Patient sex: M
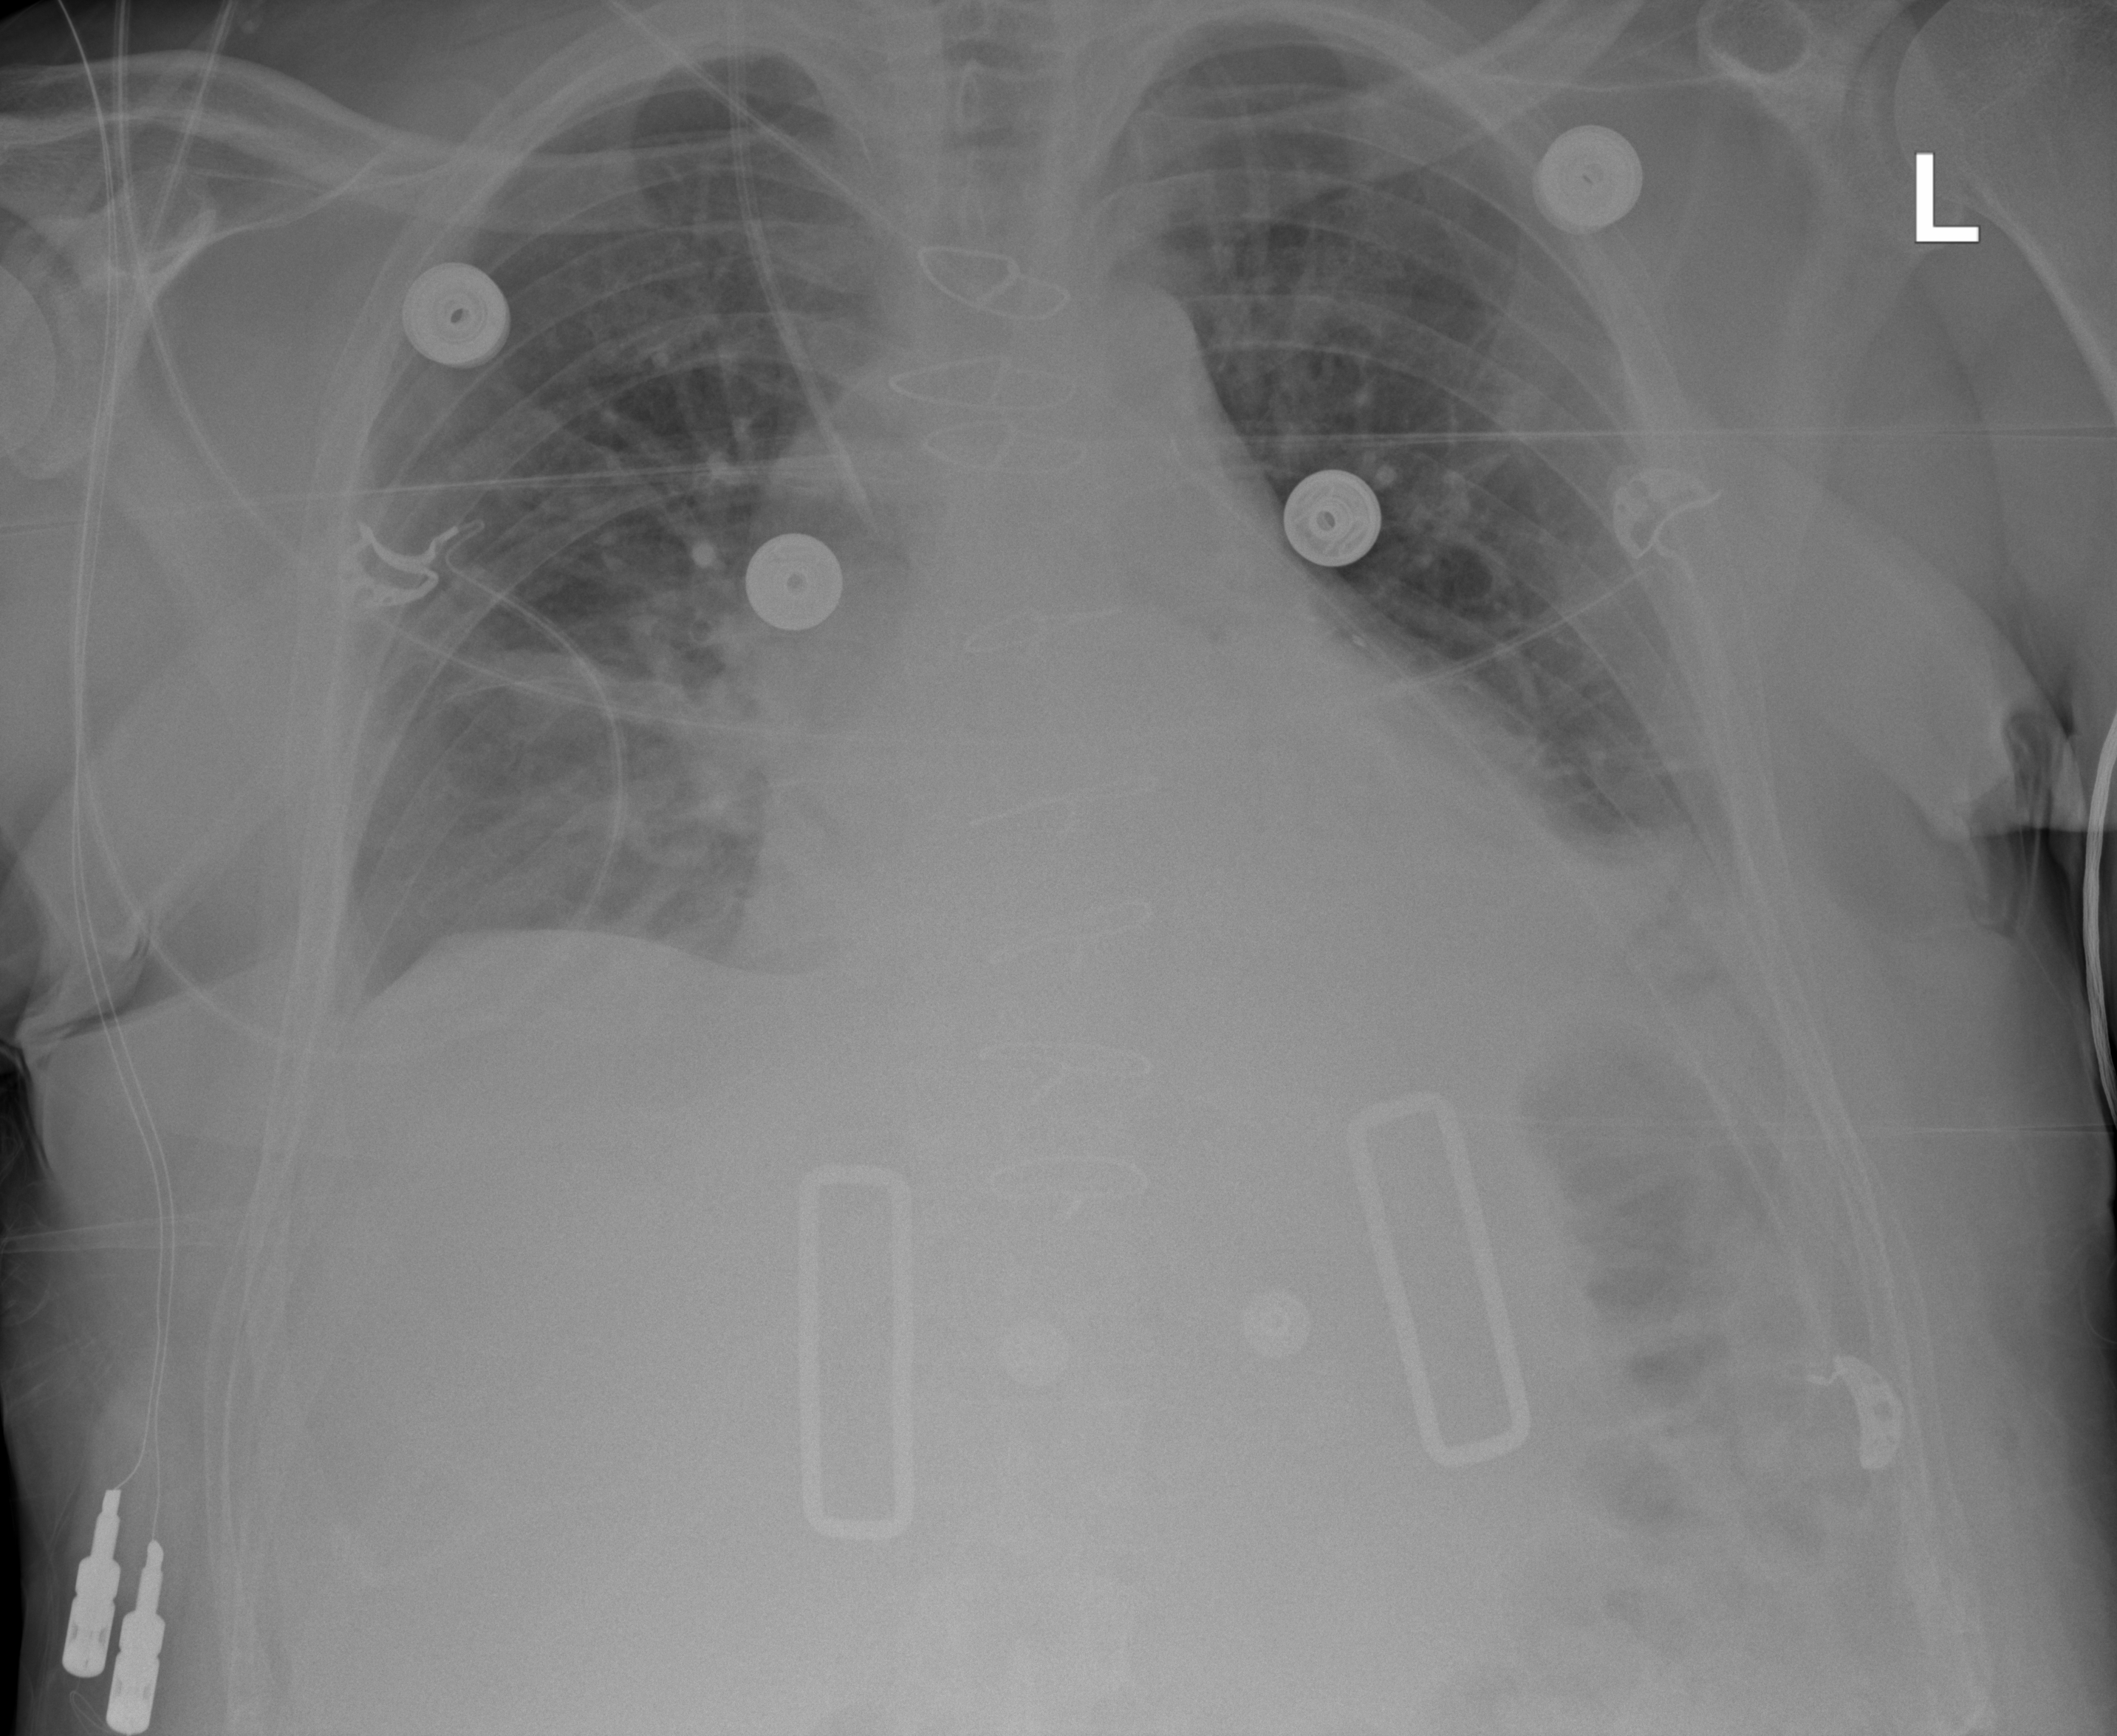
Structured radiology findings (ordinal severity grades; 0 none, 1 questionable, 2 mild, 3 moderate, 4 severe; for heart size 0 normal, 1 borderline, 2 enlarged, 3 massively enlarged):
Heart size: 0
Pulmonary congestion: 0
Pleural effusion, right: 2
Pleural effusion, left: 2
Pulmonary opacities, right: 2
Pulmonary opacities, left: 0
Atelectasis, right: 2
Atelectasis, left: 2